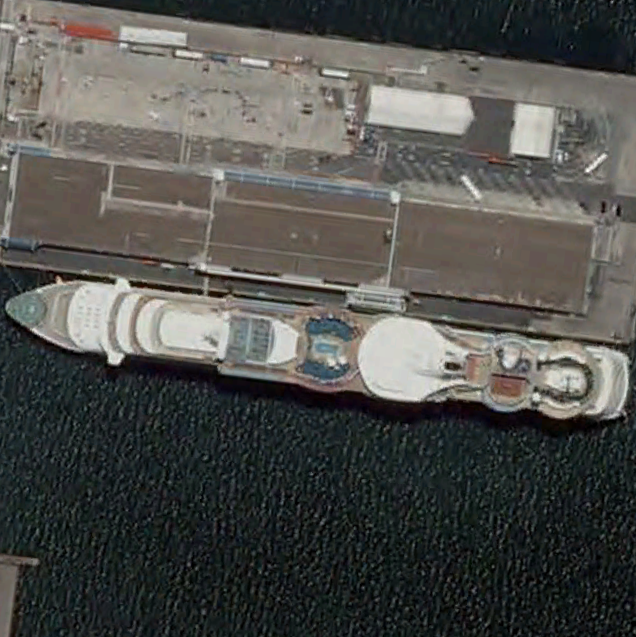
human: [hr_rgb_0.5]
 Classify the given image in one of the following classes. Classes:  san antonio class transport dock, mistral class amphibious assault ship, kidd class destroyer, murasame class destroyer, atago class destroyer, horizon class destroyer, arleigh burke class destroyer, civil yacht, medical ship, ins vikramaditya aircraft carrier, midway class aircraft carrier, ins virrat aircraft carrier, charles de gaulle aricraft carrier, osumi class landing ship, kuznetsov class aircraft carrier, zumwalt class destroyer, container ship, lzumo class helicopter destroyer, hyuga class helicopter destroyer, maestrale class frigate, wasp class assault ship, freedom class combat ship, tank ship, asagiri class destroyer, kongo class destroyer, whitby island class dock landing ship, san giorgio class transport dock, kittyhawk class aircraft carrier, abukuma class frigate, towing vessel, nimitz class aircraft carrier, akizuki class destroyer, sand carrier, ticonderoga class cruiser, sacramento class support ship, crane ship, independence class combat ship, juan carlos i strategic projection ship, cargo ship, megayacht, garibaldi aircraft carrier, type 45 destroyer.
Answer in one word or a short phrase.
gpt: Megayacht